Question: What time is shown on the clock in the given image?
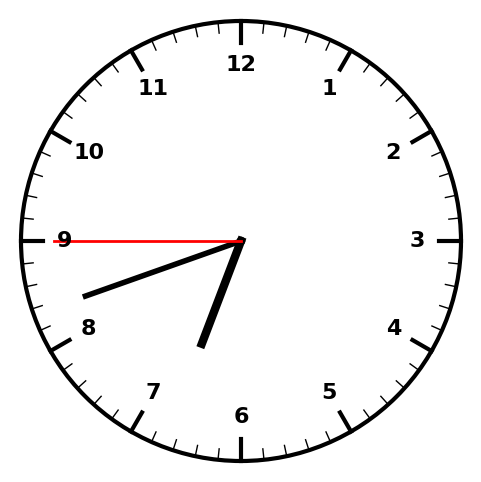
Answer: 06:41:45